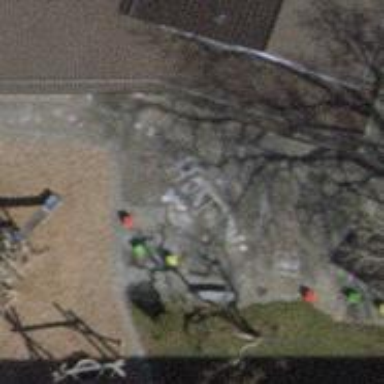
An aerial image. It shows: Playground area for leisure land.